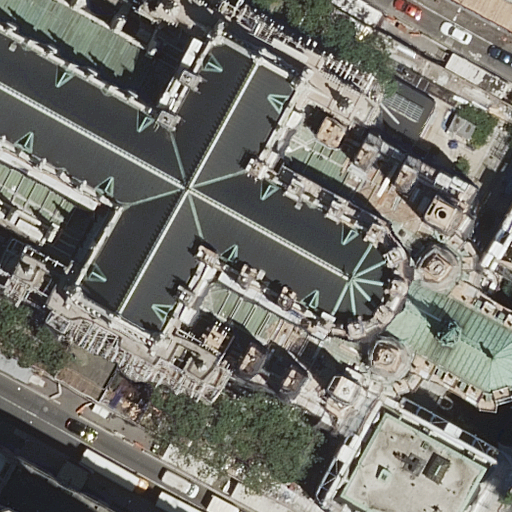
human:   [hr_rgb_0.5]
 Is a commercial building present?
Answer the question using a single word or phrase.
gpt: yes

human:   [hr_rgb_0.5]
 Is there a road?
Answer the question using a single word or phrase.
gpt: yes

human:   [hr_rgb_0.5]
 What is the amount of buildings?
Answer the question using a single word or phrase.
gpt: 8

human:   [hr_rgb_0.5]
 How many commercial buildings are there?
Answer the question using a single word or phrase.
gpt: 1

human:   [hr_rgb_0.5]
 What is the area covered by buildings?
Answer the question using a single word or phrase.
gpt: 9949m2

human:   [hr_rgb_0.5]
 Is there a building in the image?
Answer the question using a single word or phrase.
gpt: yes

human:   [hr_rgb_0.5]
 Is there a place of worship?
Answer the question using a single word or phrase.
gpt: yes

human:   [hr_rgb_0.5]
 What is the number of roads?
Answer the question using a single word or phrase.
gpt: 2

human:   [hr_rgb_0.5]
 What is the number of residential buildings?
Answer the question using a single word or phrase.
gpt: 6

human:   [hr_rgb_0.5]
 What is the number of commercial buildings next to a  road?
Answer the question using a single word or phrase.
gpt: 1

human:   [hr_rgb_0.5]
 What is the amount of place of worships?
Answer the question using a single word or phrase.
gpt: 1

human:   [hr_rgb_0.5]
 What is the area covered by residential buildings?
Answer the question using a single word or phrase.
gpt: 8555m2

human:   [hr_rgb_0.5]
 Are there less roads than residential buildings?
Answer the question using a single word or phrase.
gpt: yes

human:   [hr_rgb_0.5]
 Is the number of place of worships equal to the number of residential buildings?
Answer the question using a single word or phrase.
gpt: no

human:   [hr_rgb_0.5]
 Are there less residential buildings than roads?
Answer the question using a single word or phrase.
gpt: no

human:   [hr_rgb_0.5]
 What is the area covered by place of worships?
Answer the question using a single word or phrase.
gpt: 123m2

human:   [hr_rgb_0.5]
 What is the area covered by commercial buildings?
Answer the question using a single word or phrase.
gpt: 1269m2

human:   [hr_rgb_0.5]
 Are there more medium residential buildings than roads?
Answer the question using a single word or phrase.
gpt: no

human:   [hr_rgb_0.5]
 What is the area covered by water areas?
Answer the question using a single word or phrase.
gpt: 0m2

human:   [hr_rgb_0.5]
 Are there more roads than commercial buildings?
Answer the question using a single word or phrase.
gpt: yes

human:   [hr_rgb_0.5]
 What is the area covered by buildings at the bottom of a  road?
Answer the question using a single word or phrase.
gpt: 7047m2

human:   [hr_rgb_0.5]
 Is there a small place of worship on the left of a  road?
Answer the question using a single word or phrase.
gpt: no

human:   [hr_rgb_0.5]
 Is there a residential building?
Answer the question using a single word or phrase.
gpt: yes

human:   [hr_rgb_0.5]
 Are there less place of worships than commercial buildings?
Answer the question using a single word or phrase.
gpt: no

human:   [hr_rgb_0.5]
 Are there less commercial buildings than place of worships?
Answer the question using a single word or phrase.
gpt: no

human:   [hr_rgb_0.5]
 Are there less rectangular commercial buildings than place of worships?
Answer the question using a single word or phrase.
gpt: yes

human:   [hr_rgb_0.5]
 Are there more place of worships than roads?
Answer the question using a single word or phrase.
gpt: no

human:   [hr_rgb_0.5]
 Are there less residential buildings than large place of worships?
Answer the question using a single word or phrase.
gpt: no

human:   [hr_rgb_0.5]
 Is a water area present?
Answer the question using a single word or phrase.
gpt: no

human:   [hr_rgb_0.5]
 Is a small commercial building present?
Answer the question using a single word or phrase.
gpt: no

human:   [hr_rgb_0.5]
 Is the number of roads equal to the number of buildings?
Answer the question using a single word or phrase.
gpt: no

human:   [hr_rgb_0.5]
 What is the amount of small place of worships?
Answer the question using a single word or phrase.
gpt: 0

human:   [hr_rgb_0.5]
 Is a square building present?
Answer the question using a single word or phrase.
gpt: no

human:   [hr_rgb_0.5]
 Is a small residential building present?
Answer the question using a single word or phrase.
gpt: yes

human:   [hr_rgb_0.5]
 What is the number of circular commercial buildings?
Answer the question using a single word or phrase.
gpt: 0

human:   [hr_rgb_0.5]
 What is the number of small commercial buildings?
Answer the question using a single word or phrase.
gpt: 0

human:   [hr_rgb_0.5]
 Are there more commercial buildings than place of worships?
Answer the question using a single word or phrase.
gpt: no

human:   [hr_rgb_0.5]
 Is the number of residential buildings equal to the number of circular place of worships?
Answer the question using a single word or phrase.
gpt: no

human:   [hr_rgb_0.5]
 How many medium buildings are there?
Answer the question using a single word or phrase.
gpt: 3

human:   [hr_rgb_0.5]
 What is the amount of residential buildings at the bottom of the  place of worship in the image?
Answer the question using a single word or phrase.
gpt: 5

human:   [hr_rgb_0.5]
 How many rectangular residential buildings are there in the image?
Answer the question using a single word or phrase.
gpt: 3

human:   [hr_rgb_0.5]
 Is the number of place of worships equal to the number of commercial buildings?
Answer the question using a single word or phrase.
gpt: yes

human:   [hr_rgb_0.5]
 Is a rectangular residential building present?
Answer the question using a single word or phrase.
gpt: yes

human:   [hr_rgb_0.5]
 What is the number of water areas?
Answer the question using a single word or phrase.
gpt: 0

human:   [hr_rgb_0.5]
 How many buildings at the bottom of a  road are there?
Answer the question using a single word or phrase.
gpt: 6

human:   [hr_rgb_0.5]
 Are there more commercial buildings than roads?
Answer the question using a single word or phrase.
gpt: no

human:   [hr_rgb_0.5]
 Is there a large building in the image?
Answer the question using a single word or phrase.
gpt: yes

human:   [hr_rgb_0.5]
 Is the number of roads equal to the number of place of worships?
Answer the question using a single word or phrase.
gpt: no

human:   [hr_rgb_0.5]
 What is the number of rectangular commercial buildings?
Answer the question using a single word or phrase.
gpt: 0

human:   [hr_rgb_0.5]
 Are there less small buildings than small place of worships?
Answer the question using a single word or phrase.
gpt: no

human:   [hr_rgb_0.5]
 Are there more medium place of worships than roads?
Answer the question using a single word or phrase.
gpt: no

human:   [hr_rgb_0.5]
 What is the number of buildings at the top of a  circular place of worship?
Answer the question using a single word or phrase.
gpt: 0

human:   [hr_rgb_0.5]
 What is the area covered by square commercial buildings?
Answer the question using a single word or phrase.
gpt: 0m2

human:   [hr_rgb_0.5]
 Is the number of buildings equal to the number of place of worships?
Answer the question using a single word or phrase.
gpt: no

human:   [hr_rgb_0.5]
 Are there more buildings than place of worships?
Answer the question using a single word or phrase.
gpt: yes

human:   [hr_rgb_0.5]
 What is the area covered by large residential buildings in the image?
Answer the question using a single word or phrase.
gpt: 8314m2

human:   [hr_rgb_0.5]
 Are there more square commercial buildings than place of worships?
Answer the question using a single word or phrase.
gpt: no

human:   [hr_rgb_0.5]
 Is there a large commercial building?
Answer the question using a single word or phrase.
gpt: yes

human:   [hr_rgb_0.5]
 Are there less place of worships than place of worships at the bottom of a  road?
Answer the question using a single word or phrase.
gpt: no

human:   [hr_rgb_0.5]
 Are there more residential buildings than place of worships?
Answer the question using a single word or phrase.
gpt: yes

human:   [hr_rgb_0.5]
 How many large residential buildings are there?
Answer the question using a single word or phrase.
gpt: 3

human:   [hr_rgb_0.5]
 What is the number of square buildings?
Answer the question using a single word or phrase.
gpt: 0

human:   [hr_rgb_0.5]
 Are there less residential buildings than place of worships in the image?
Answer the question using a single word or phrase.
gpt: no

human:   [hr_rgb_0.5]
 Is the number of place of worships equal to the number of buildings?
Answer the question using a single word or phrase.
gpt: no